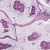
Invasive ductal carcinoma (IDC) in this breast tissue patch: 1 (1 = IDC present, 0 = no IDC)